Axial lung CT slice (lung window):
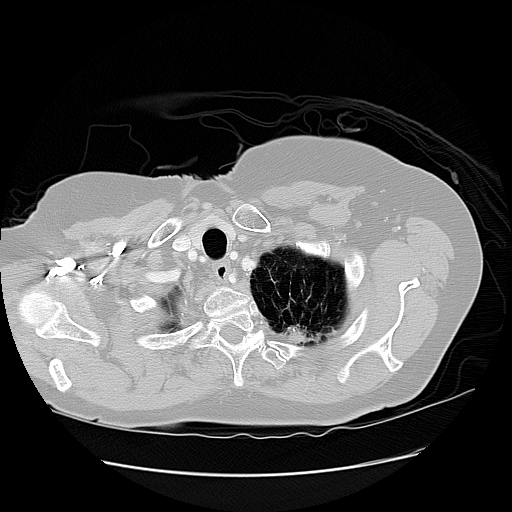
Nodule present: no